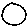
Label: circle